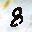
Label: 8